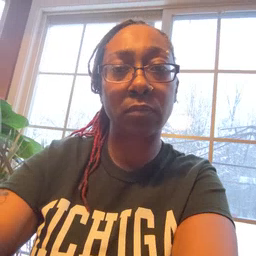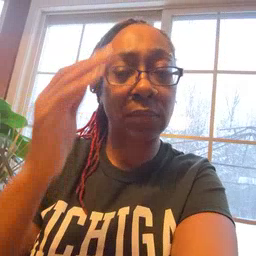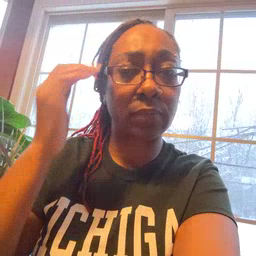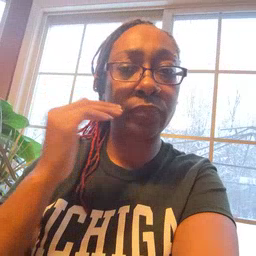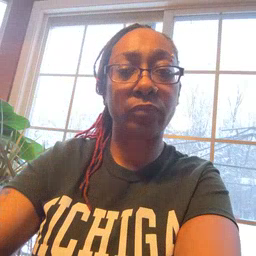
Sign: head